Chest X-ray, PA view. Patient: 59 years old, sex F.
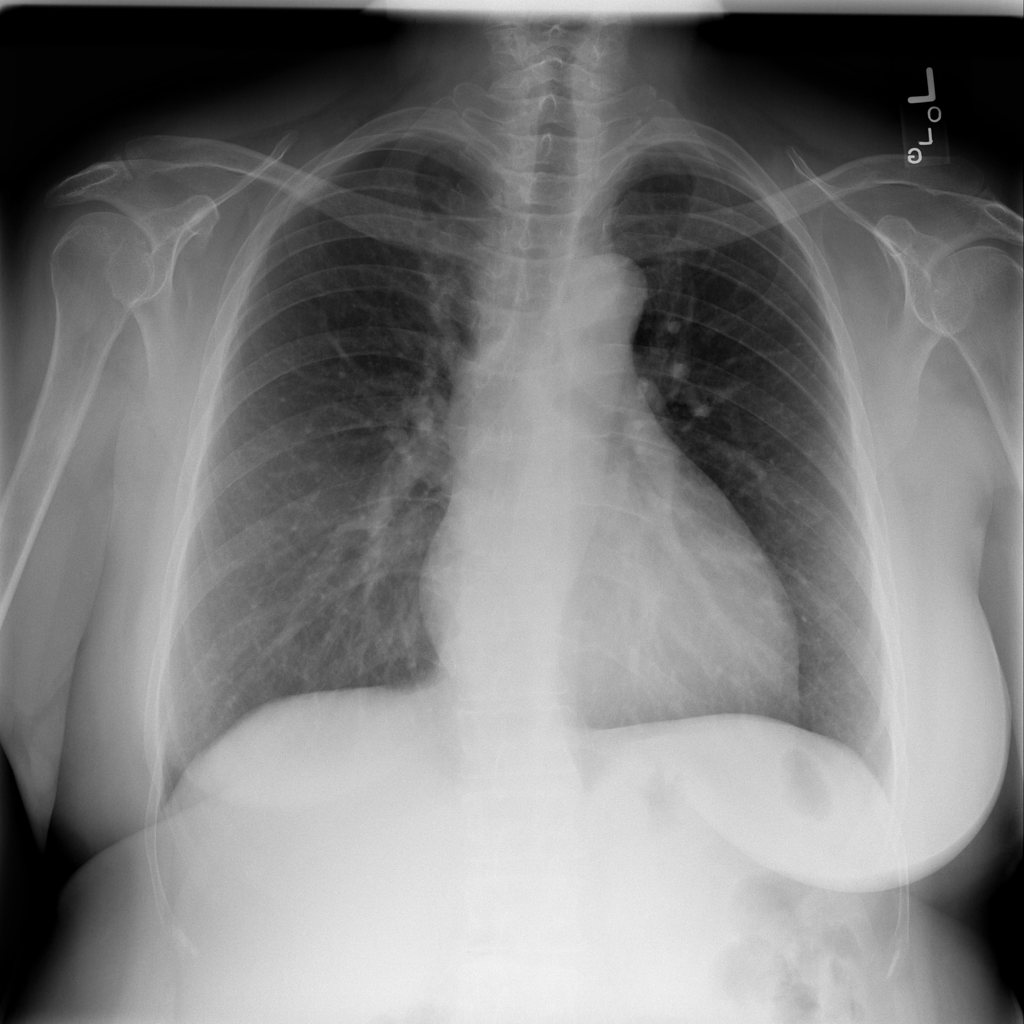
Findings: Effusion